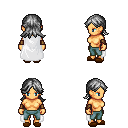
a pixel art fantasy rpg character, female body template, human, tanned skin, white cape, teal pants, gray loose hair, cloth bracers, brown slippers, four views (front, back, left, right), 2x2 character sprite sheet, small pixel art, hard edges, no anti-aliasing